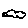
Label: cloud